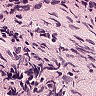
Metastatic tissue present: no